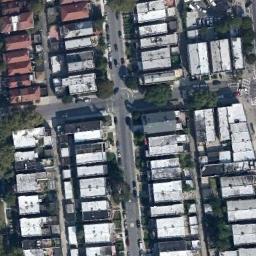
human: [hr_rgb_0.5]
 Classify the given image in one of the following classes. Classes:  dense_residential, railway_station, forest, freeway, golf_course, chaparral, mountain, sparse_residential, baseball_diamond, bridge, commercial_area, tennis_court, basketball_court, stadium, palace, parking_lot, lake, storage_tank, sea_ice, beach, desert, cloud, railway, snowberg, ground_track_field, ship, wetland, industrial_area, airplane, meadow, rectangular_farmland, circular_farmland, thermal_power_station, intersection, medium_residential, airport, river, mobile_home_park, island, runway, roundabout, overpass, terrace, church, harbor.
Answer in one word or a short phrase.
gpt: dense_residential